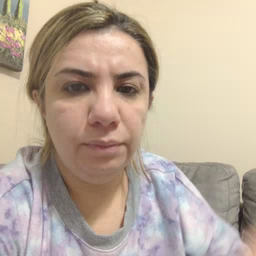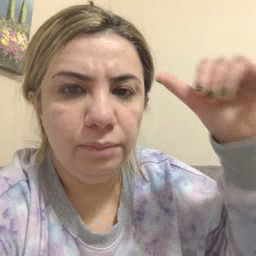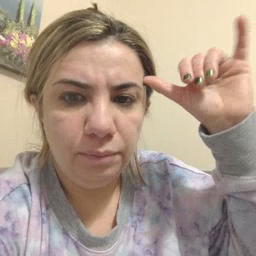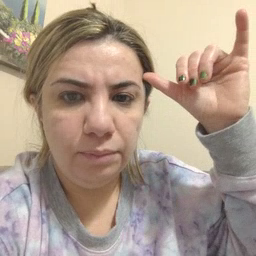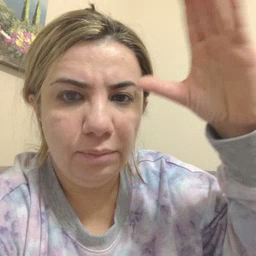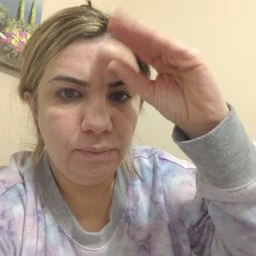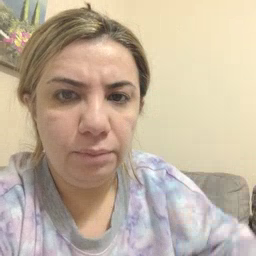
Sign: cowboy